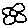
Label: flower